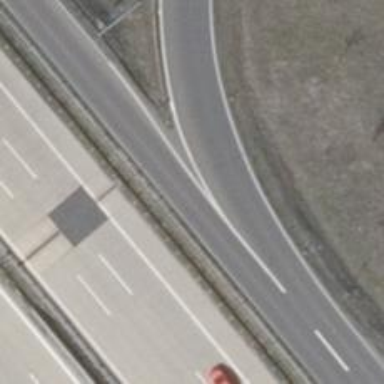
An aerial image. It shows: Motorway link.